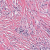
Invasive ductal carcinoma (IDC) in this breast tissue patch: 1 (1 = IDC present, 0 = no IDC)